Interaction volume radius: 10 \u00c5
Interaction volume height: 10 \u00c5
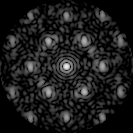
Disorder parameter: 0.4136